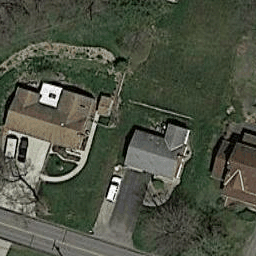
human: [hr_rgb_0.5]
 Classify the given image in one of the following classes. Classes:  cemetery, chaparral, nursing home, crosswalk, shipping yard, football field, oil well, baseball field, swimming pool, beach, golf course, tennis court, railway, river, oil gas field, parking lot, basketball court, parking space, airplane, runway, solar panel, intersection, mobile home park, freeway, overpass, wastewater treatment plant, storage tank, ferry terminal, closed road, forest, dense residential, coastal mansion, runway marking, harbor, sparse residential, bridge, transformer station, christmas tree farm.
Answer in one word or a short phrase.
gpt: sparse residential